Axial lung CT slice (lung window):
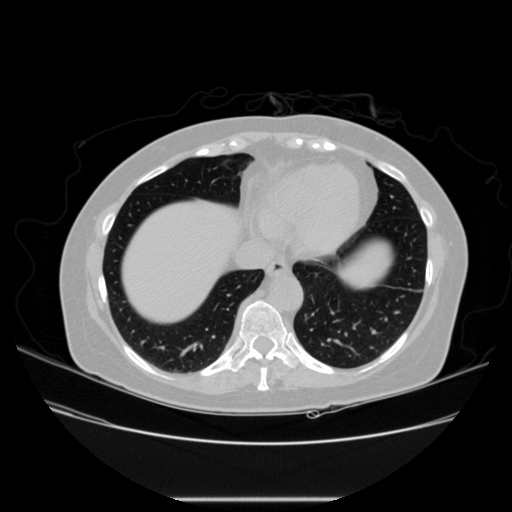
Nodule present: no